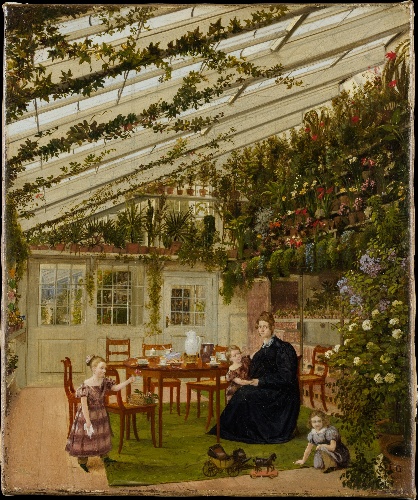
Title: The Family of Mr. Westphal in the Conservatory
Artist: Eduard Gaertner
Artist bio: German, Berlin 1801–1877 Zechlin
Date: 1836
Object type: Painting
Classification: Paintings
Medium: Oil on canvas
Dimensions: 9 3/8 x 7 7/8 in. (23.8 x 20 cm)
Department: European Paintings
Credit line: Purchase, funds from various donors, by exchange, 2007
Accession year: 2007
Repository: Metropolitan Museum of Art, New York, NY
Tags: Interiors|Women|Family|Children|Toys|Tea